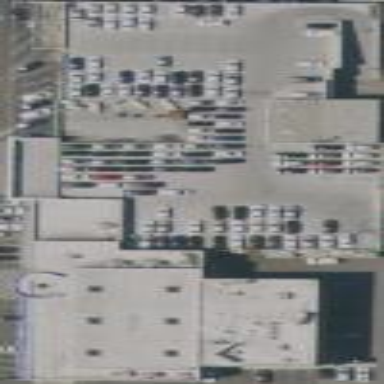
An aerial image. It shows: Commercial building used for cars.